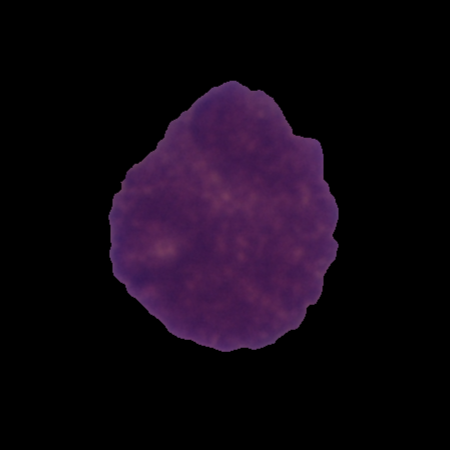
Label: cancer